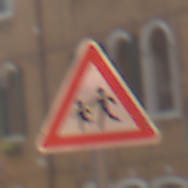
Verkehrszeichen: KinderRechts
Umgebung: Outdoor, Urban
Tageszeit: MorningAfternoon
Wetter: Clear
Licht: Natural
Jahreszeit: NotSpecified
Kontrast: HighContrast